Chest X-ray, AP view. Patient: 46 years old, sex F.
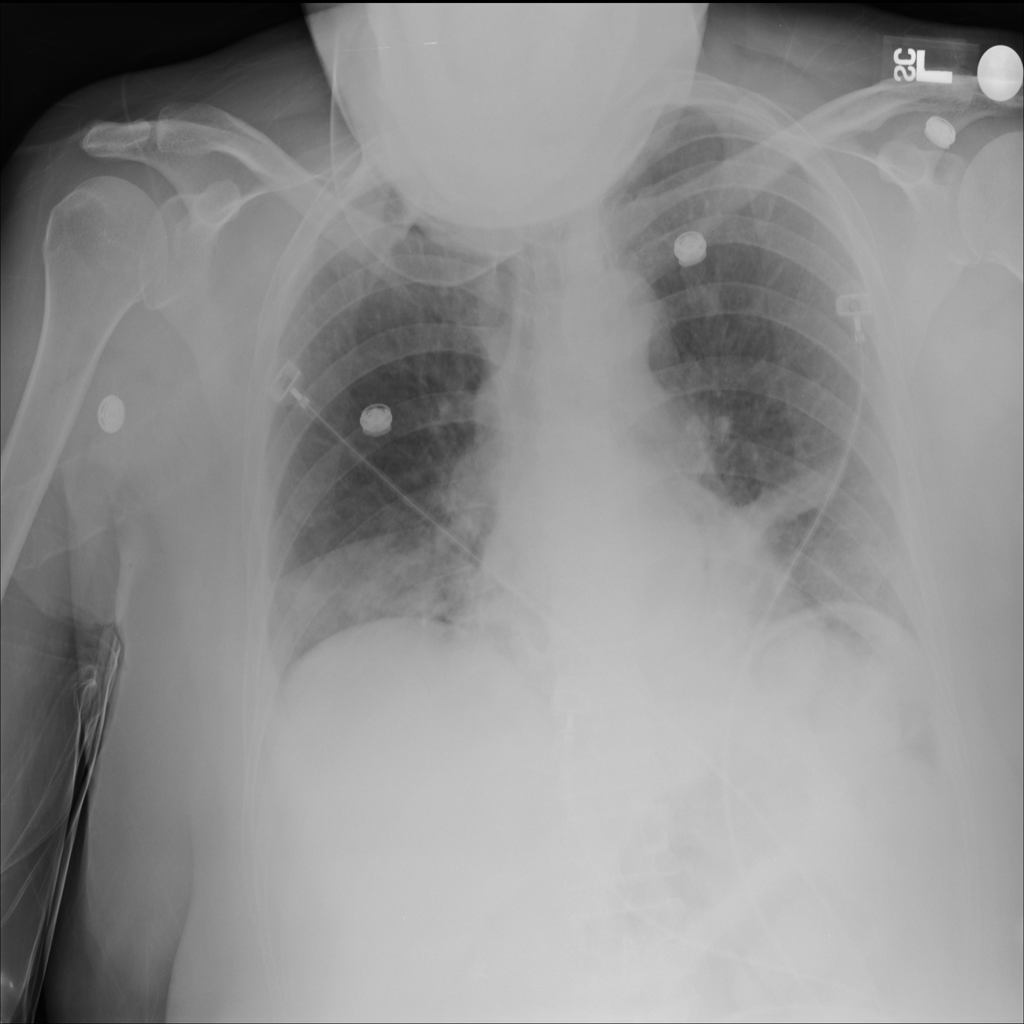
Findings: No Finding